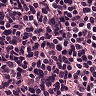
Metastatic tissue present: no